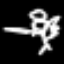
Label: angel